Question: '''
for(var i = 1; i<10; i++){
for(var j = 1; j<10; j++){
ss.getRange(j, j).setValue('Second Loop');
}
ss.getRange(i, i).setValue('First Loop');
}
'''
In this example, I'm iterating through two For Loops. The results from the first loop should replace the result from the second loop because it comes after the second loop has set the values of the cell in the Google Sheet.
Yet this is the result that I get:

I sincerely appreciate your response.
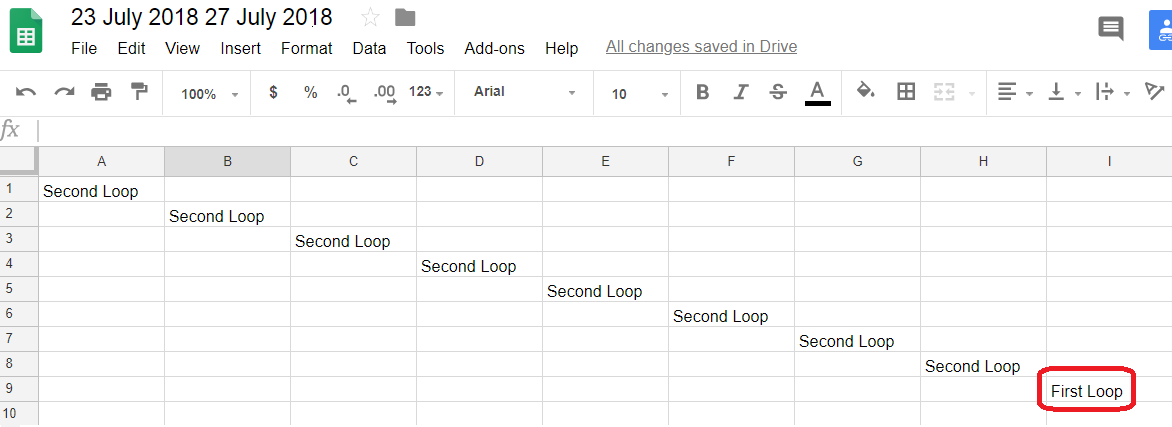
Answer: Consider the last iteration of i = 9 which would run like this
'''
for(var j = 1; j<10; j++){
ss.getRange(j, j).setValue('Second Loop');
}
ss.getRange(9, 9).setValue('First Loop');
'''
So the last iteration of the enclosing loop will first write "Second Loop" to all diagonals and after that write "First Loop" to the field (9,9).
Nested loops run in the order in which the enclosing loop is run.
'''
i=1: j=1 -> j=2 -> j=3 -> ... -> j=9
i=2: j=1 -> j=2 -> ... -> j=9
i=3: ...
'''
So for each i, every j is iterated.